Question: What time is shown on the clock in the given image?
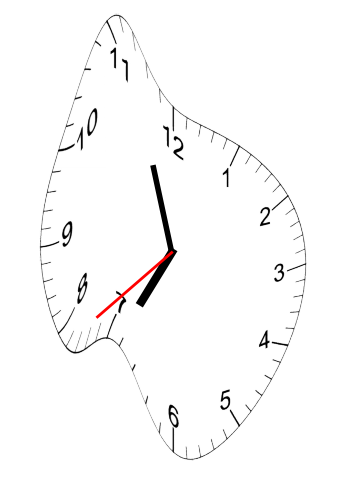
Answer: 06:56:38